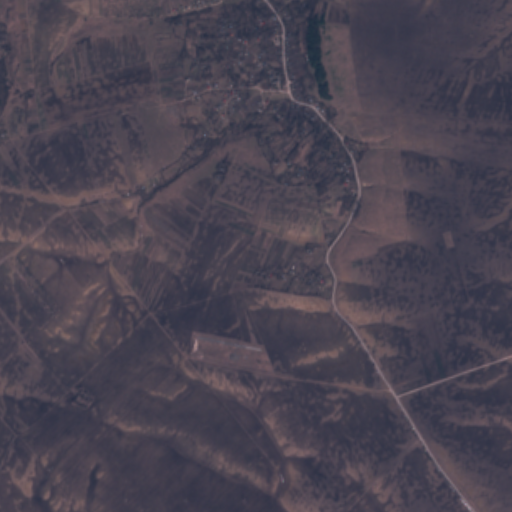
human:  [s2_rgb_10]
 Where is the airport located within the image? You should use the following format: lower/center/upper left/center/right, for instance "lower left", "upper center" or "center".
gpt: The airport is located in the lower center of the image.
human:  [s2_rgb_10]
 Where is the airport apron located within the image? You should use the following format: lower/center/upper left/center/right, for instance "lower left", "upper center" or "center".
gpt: The airport apron is located in the lower center of the image.
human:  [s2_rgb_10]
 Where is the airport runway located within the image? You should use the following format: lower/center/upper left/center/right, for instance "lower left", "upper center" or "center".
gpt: The airport runway is located in the lower center of the image.
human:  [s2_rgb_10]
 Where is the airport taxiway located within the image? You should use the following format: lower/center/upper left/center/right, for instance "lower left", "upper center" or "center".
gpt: The airport taxiway is located in the lower center of the image.
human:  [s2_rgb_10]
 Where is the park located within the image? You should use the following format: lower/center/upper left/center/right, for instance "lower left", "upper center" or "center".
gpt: The park is located in the upper left of the image.
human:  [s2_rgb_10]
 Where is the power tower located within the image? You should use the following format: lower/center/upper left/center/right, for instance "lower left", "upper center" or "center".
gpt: The power tower is located in the lower of the image.
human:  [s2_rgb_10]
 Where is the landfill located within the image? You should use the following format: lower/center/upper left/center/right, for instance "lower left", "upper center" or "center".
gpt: There is no landfill in the image.